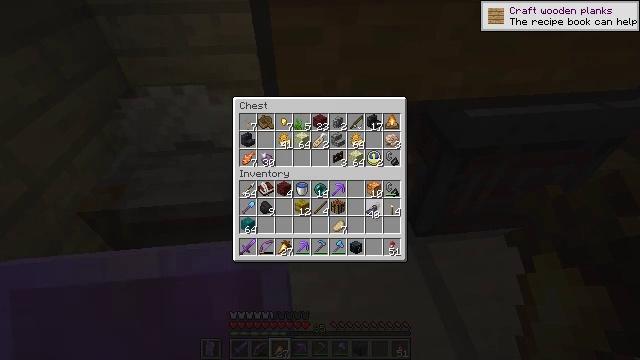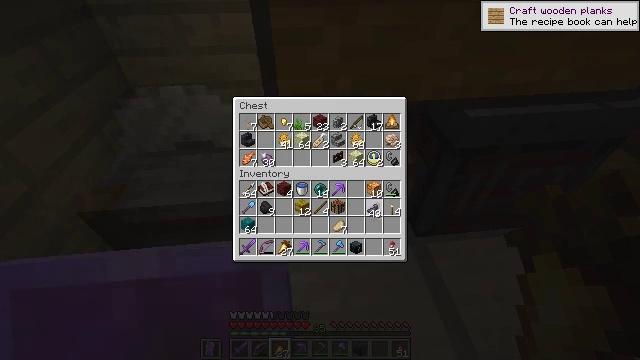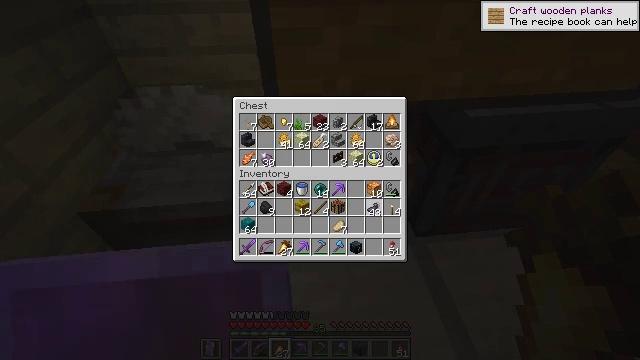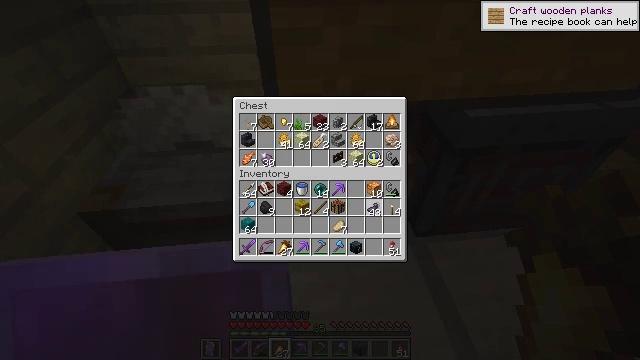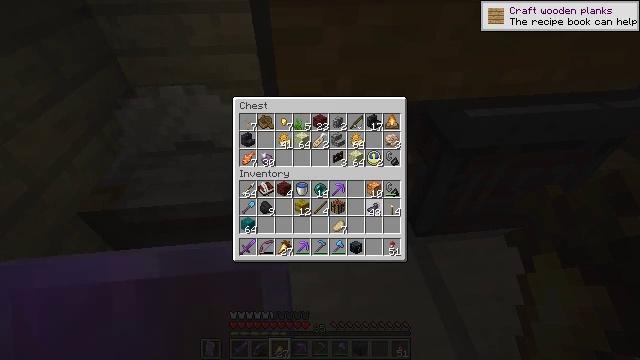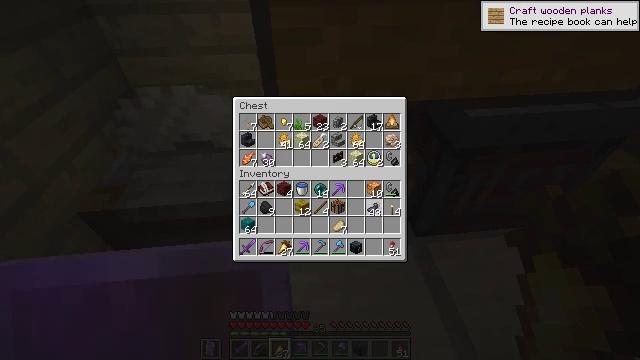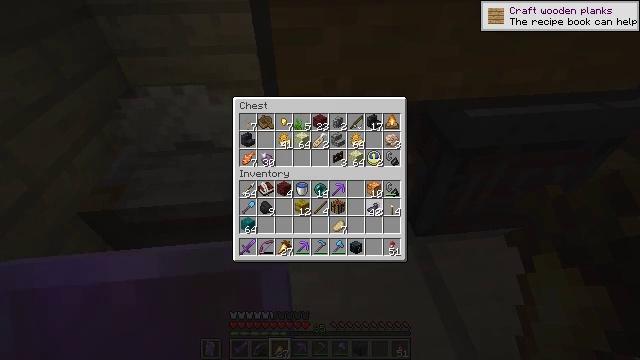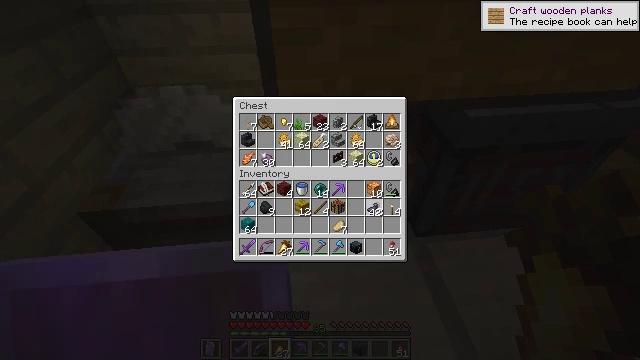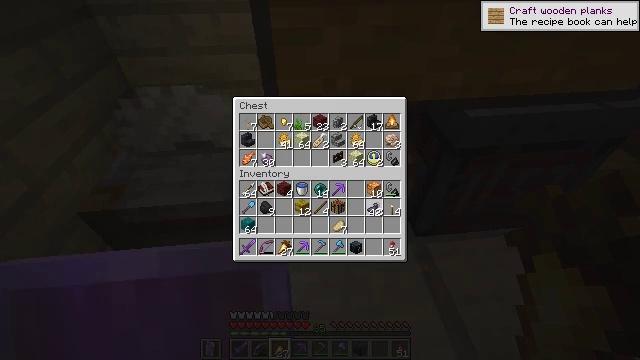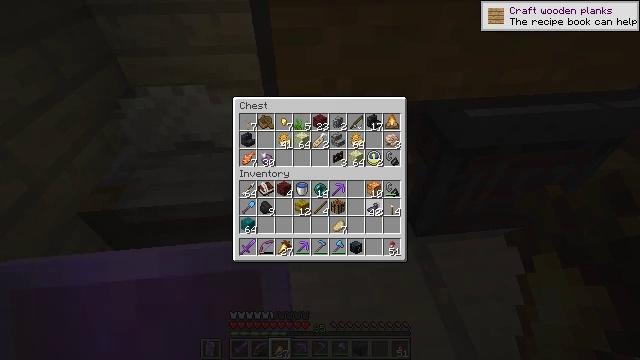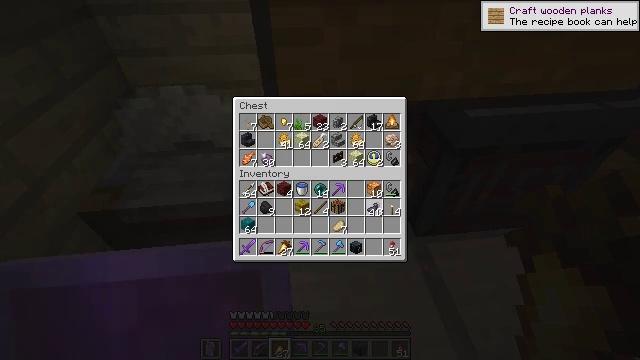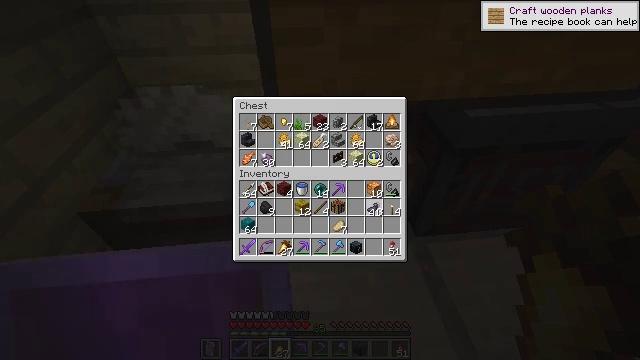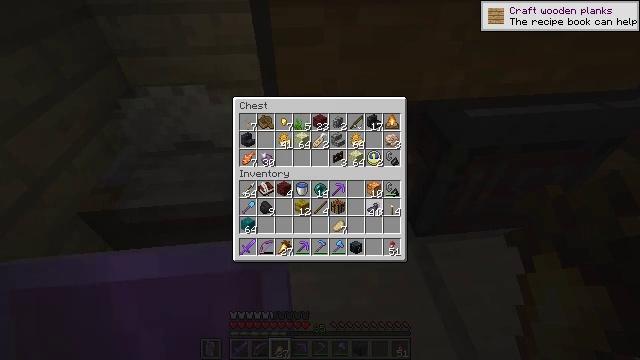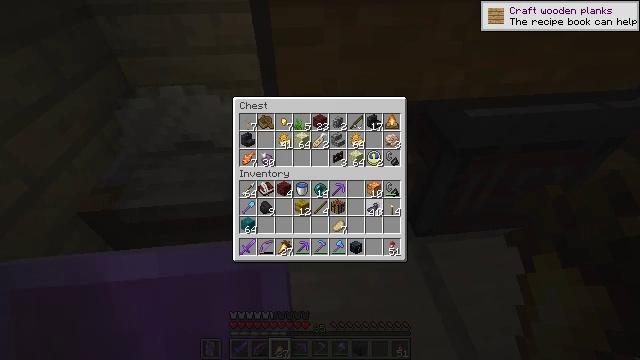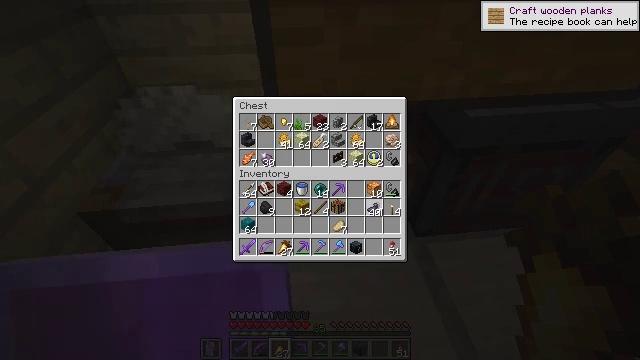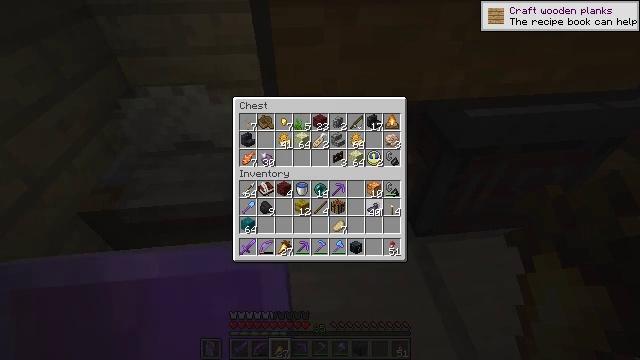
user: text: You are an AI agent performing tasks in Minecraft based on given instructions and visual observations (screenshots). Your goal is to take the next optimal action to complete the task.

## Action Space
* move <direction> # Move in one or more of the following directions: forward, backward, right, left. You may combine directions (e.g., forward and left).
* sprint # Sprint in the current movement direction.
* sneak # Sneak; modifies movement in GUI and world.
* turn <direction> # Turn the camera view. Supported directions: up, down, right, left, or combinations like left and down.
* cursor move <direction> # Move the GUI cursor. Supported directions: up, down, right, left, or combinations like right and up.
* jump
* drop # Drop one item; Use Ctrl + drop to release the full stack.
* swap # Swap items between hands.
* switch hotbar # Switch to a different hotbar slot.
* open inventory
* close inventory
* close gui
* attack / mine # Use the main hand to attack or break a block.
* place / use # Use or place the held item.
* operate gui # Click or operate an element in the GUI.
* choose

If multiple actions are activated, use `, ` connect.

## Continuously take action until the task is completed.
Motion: motion action
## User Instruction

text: Create black dye from resources.
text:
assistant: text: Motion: no_op
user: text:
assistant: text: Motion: no_op
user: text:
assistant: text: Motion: choose
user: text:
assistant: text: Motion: choose
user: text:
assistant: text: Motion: choose
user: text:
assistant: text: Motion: no_op
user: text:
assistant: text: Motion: choose
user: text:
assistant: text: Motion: choose
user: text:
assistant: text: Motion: choose
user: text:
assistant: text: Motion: no_op
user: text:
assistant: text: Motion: choose
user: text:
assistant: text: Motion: choose
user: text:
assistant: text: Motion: choose
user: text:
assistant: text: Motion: no_op
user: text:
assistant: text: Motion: no_op
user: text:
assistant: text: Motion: choose
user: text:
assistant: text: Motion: choose
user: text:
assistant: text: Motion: no_op
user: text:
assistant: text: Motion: no_op
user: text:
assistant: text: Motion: choose
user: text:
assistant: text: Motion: choose
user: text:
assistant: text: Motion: choose
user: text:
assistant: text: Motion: no_op
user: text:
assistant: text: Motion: no_op
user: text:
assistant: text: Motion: no_op
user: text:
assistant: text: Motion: no_op
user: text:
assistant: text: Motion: cursor move left
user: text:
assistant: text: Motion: cursor move left
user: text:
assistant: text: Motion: no_op
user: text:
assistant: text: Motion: no_op